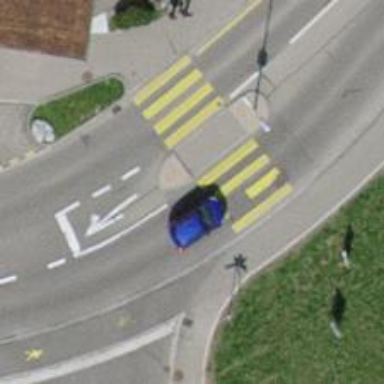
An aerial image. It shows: Uncontrolled crossing on the road.